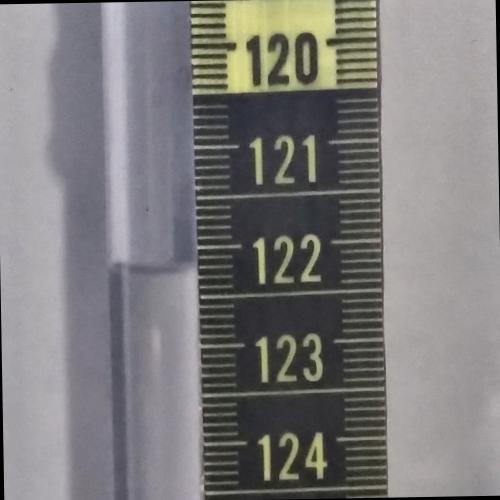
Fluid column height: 122.2 cm